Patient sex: F
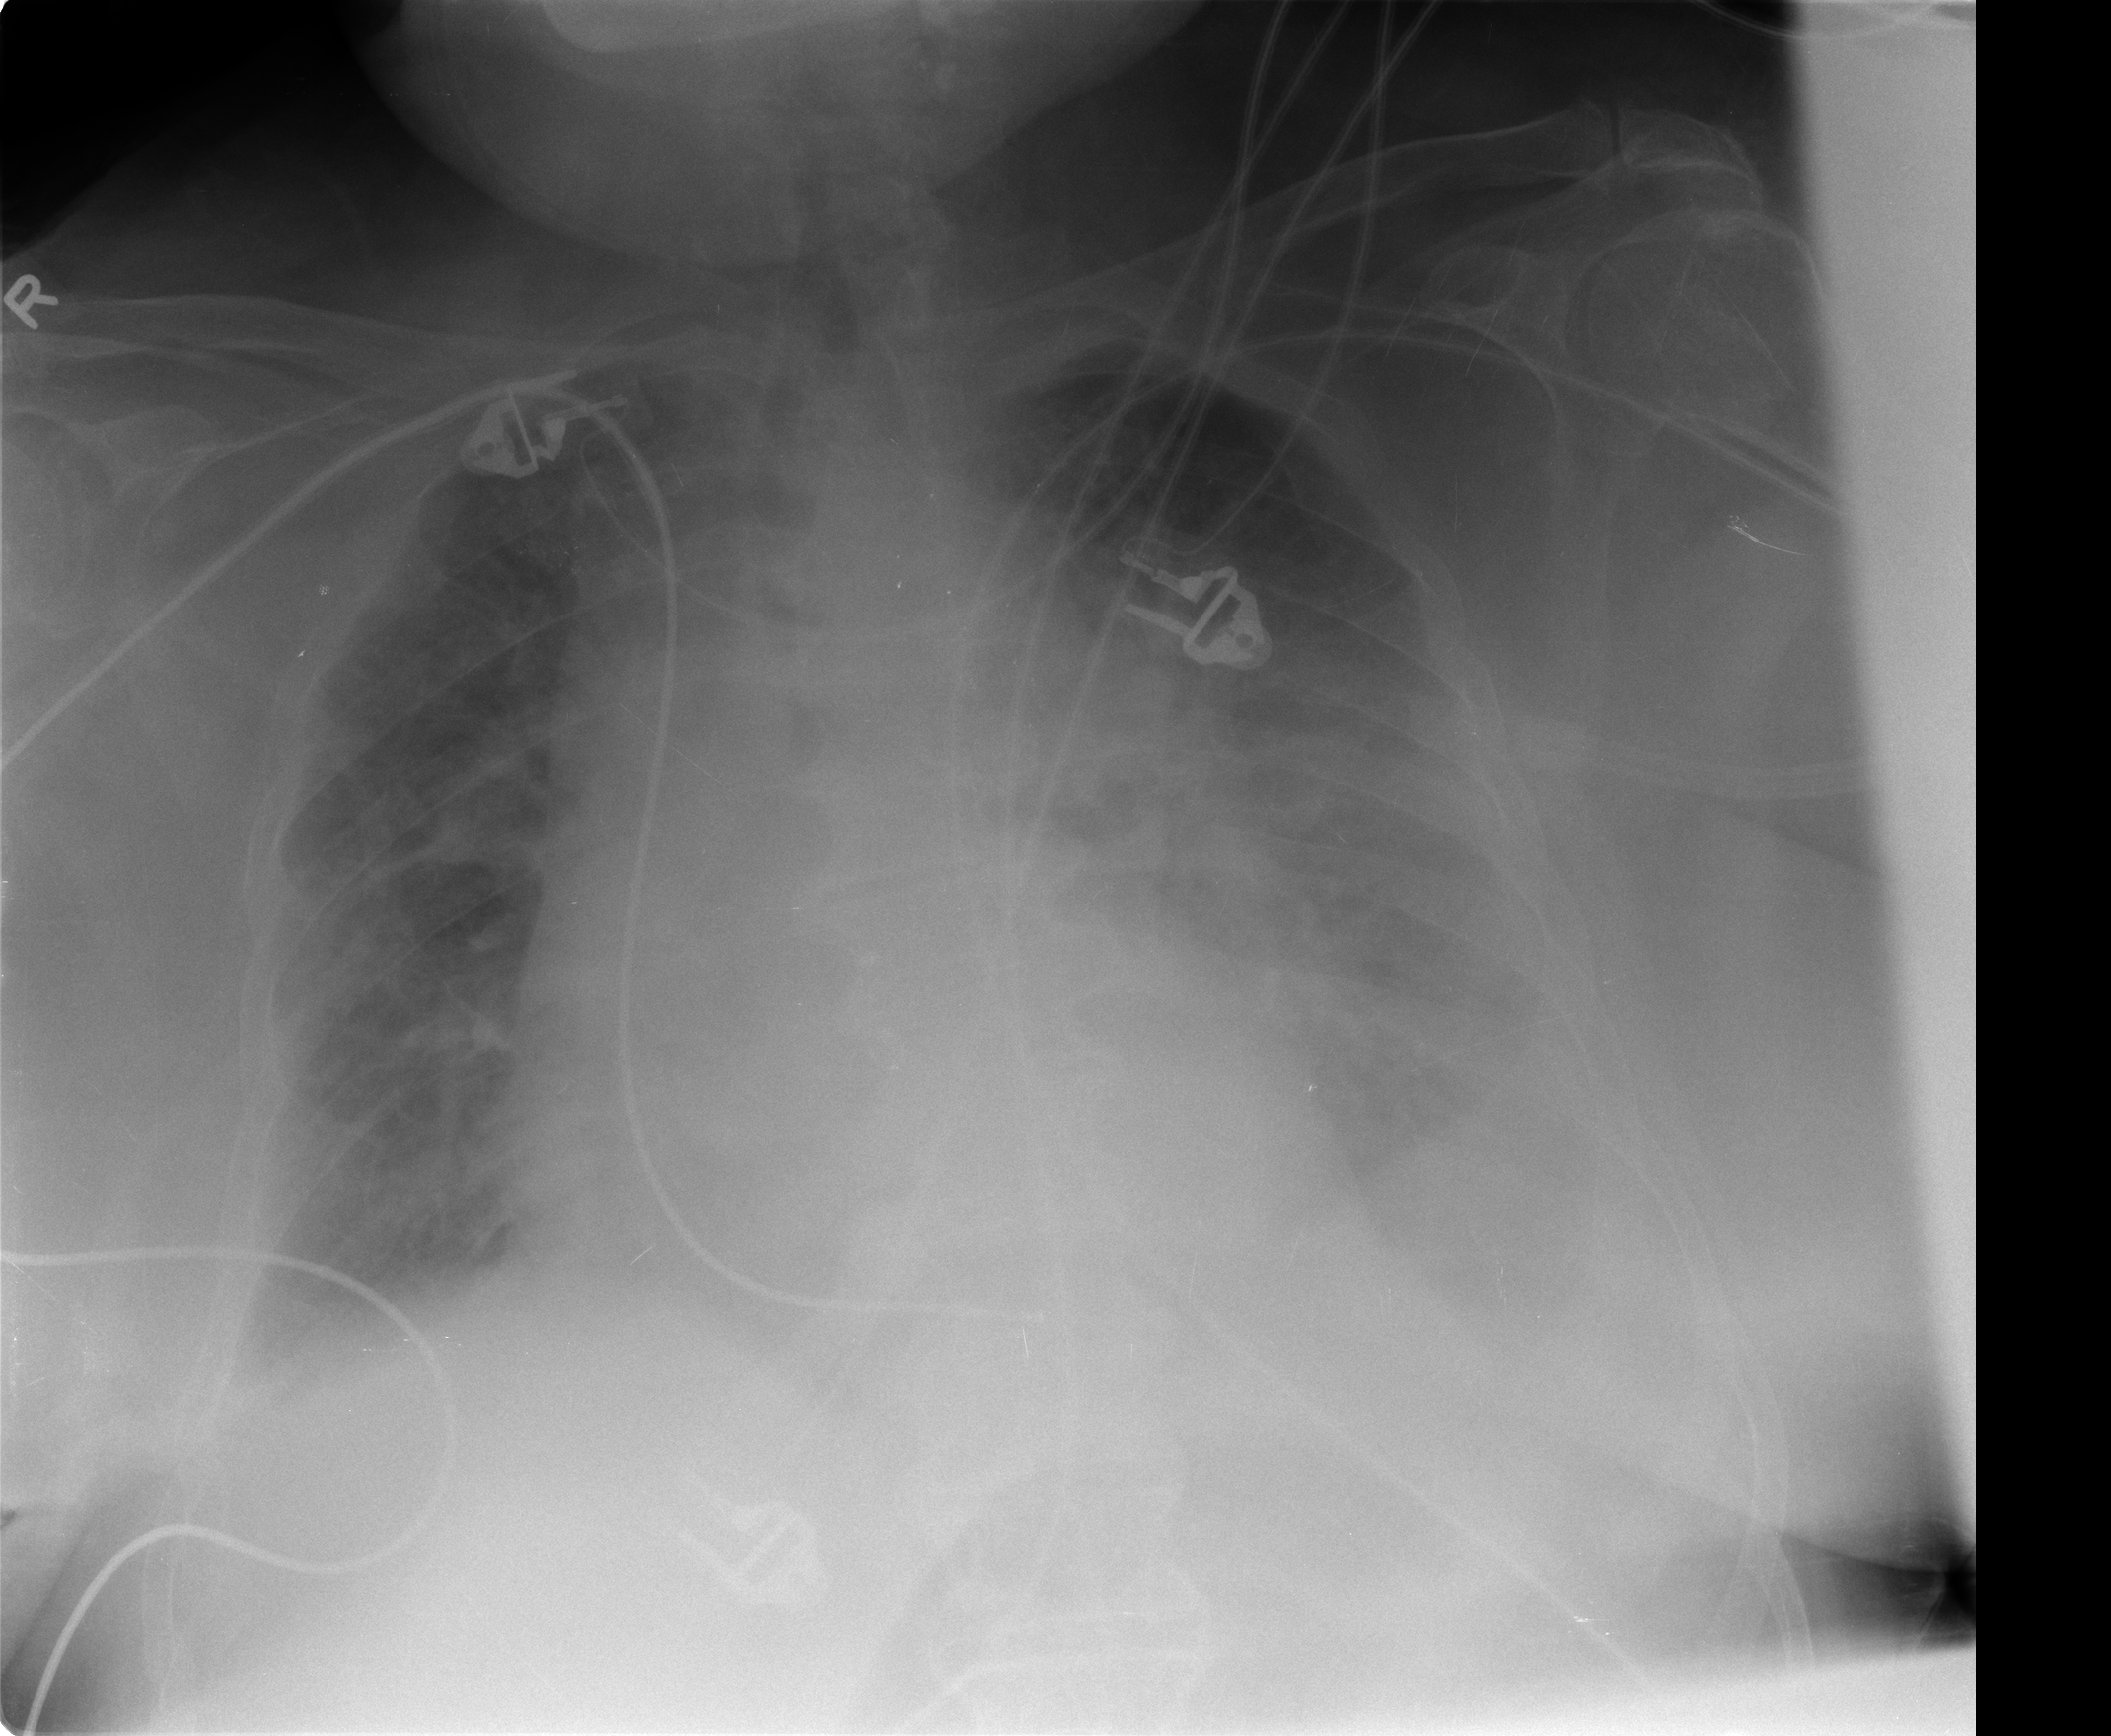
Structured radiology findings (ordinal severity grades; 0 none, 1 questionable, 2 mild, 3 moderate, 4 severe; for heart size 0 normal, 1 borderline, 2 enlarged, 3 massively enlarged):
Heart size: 2
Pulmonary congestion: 3
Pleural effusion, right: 1
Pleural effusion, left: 3
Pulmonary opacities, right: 0
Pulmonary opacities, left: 2
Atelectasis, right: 2
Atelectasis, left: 2